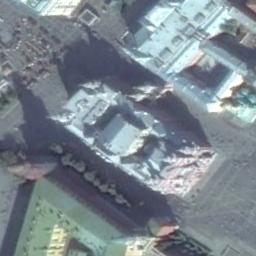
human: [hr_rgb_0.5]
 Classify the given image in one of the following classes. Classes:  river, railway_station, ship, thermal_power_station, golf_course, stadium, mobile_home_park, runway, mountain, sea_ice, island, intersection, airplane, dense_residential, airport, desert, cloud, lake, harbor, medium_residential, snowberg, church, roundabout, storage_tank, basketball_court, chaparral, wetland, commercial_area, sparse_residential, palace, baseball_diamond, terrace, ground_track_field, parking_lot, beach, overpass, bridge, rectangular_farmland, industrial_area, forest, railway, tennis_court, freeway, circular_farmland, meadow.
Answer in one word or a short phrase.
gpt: church